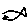
Label: fish